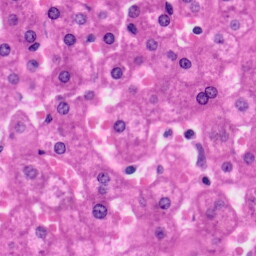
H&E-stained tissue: Liver